Interaction volume radius: 10 \u00c5
Interaction volume height: 15 \u00c5
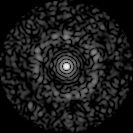
Disorder parameter: 0.8185